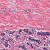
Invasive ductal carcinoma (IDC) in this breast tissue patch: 0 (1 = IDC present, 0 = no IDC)